Question: I have used 'UIDatePicker' as native control and also used libraries mentioned over and . But i want to have a calendar view , horizontally scrolling days in a row like in image.
Please share your ideas/logic about what are possible solutions to achieve this functionality. Thanks
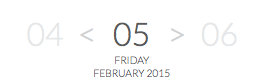
Answer: You can use library that is most closest to functionality you required and can customize its appearance as per you need.
<URL>